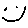
Label: smiley face